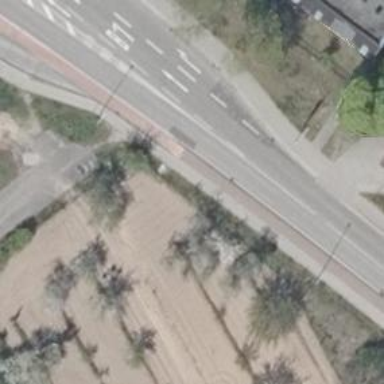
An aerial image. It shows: Asphalt cycleway.